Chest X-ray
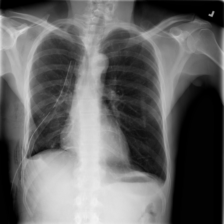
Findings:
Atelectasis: negative
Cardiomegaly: negative
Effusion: positive
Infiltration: negative
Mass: negative
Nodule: negative
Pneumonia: negative
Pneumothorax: positive
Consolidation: negative
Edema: negative
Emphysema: positive
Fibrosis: negative
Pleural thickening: negative
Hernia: negative